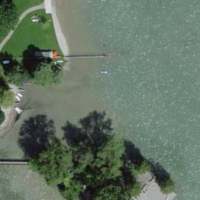
EUNIS habitat code: 14
Species observed at this site:
Mergus merganser